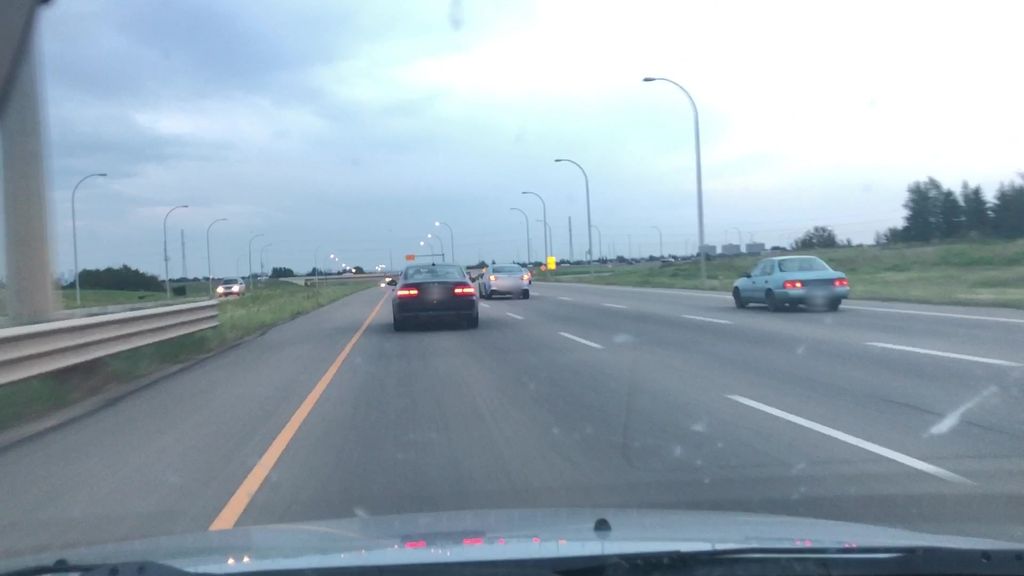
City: edmonton